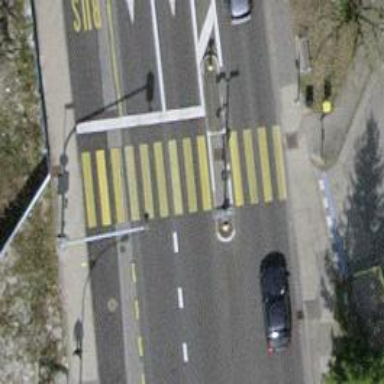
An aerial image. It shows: Road crossing with traffic signals.